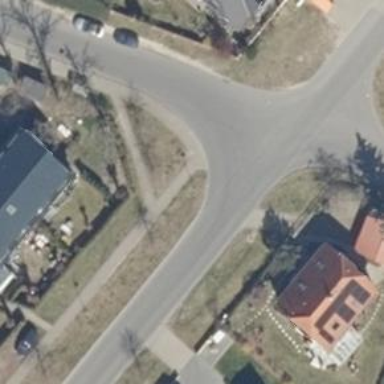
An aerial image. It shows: Footway along the road.